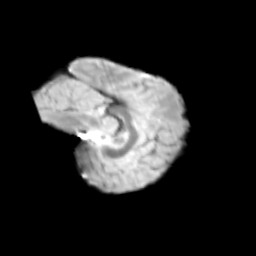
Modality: T2w
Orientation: sagittal
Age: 12
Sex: female
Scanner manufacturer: siemens
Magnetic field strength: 3 T
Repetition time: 3.8 s
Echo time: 0.07 s